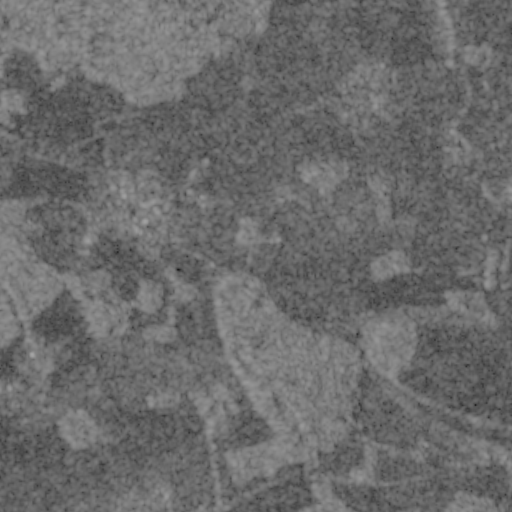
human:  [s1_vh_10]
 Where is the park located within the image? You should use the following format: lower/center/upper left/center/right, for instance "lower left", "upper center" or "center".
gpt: The park is located in the center left of the image.
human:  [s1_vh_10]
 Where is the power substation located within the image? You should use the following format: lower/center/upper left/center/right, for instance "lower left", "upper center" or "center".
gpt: The power substation is located in the center left of the image.
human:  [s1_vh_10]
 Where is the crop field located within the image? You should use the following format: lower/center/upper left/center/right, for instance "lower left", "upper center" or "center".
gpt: There is no crop field in the image.

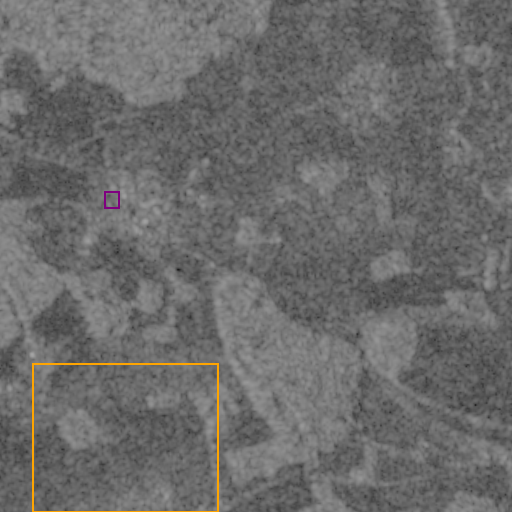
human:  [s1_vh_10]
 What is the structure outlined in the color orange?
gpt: The structure outlined in orange is a crop field.
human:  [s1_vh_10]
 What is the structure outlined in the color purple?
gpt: The structure outlined in purple is a park.
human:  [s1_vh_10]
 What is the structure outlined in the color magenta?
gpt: There is no magenta outline.